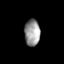
Tissue: skin
Cell type: Epithelial cells
Senescence score: 0.2715
Nuclear area (px): 404
Mean DAPI intensity: 151.532